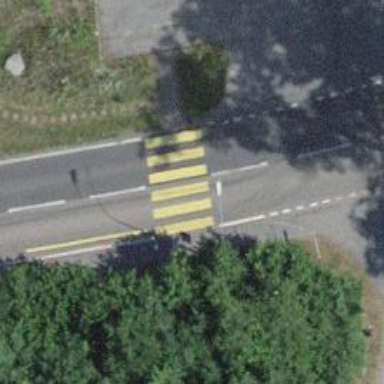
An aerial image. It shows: Uncontrolled zebra crossing with zebra markings.